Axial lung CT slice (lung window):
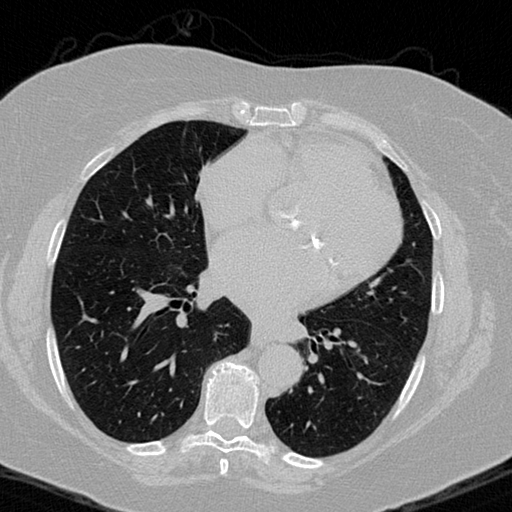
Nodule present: no